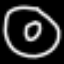
Label: donut